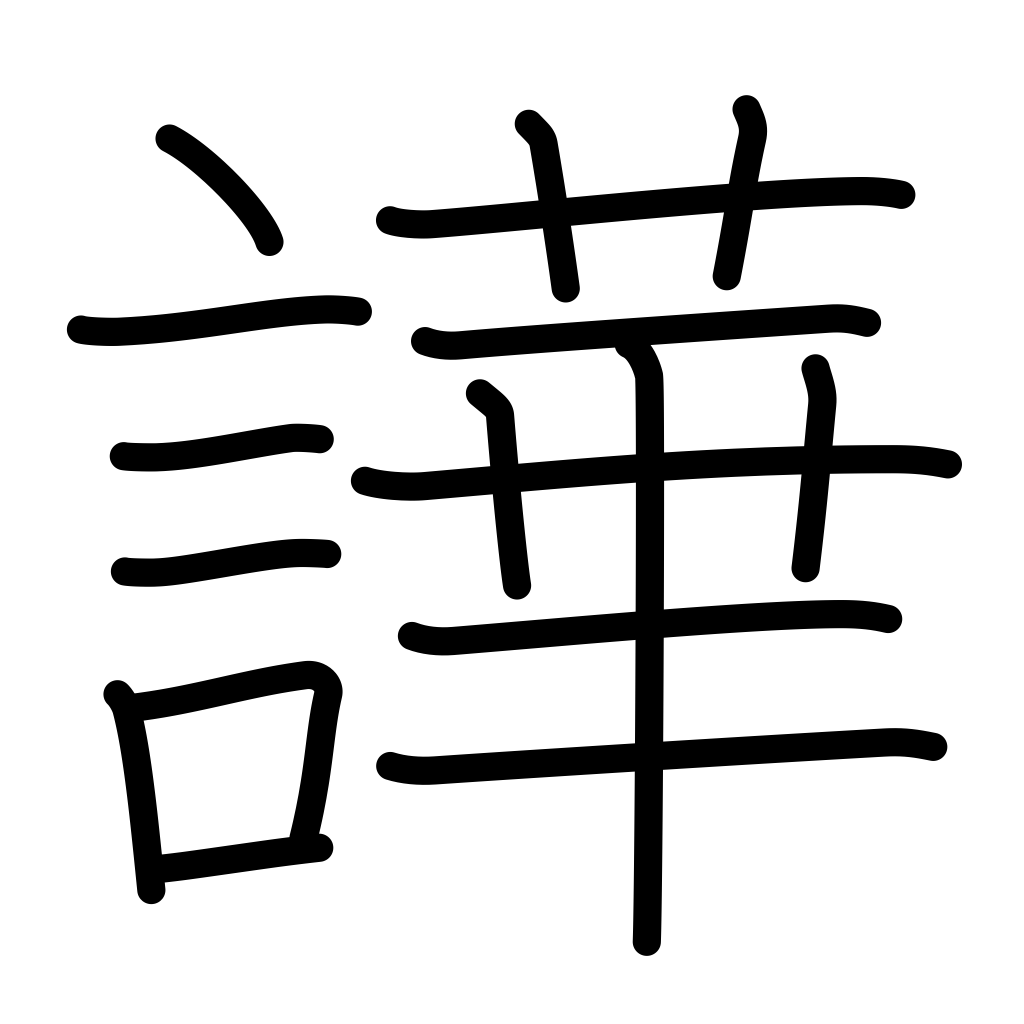
Meaning: noisy